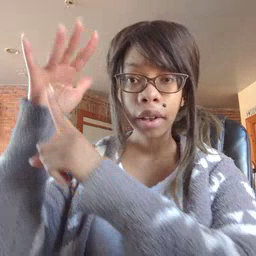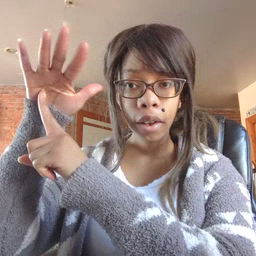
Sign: helicopter